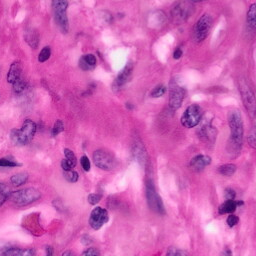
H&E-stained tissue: Pancreatic